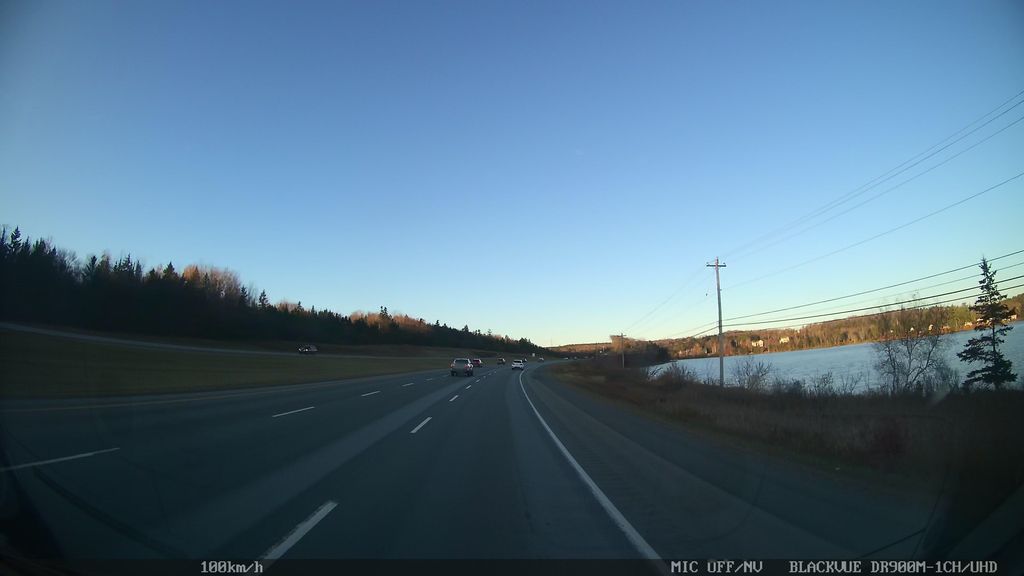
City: halifax